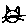
Label: cat